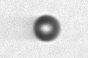
Label: bead